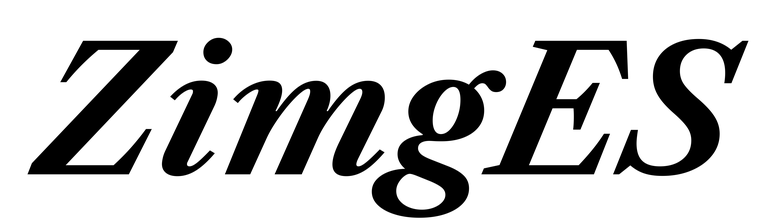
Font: LibreCaslonText-Italic_Bold_Italic